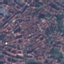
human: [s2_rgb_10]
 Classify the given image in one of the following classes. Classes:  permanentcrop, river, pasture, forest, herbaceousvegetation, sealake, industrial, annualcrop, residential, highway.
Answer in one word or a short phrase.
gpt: Residential